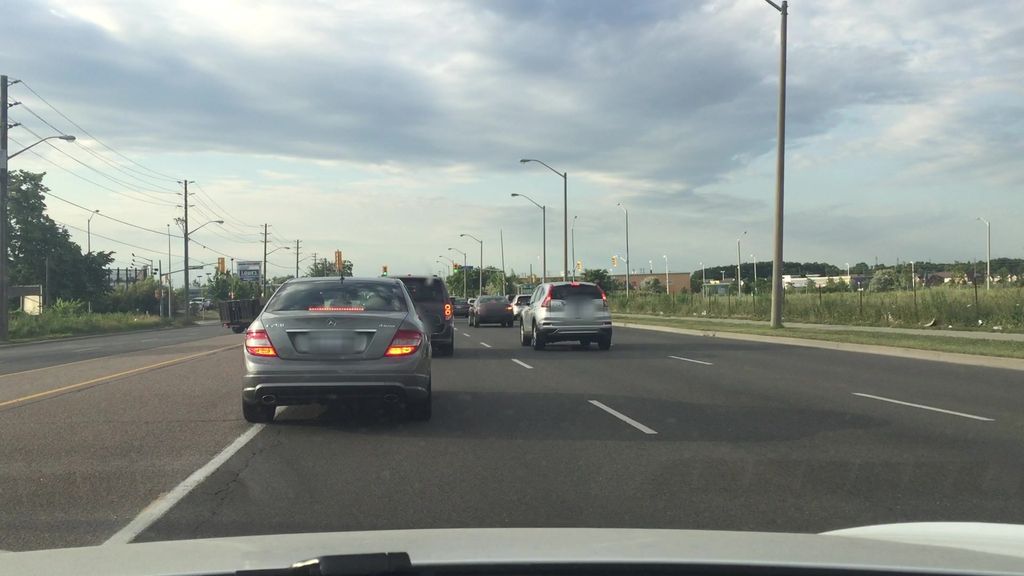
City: toronto